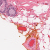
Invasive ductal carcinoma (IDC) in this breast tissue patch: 0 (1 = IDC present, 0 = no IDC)